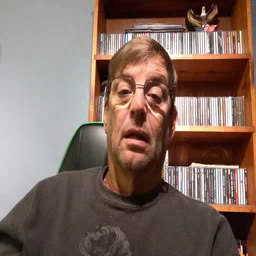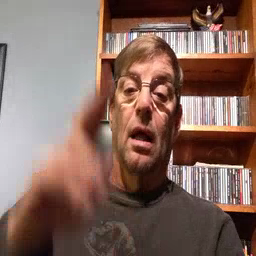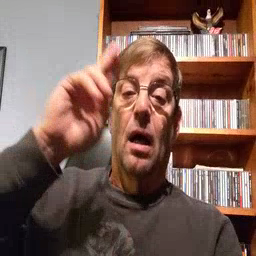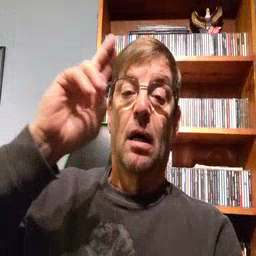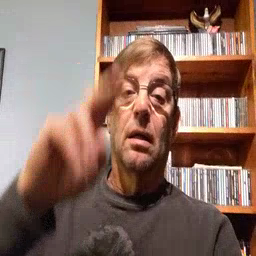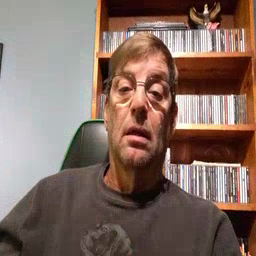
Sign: uncle